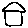
Label: house